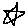
Label: star